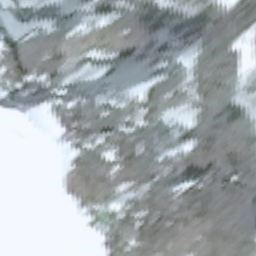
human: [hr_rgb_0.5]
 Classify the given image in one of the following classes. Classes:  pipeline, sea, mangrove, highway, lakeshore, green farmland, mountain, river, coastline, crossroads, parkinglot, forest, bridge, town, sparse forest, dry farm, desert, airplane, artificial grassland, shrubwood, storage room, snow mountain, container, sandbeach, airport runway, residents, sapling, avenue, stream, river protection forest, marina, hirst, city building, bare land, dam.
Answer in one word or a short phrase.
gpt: snow mountain